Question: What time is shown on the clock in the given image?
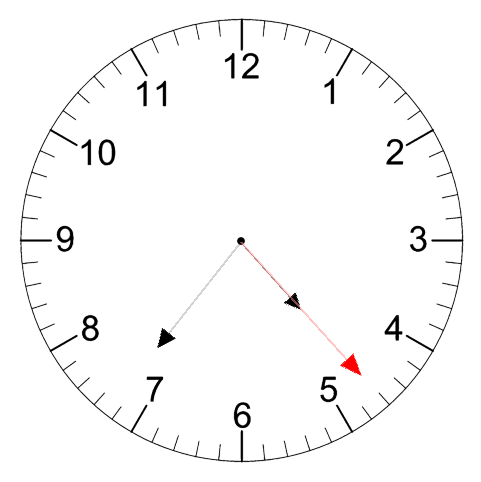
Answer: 04:36:23